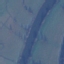
Land use / land cover class: River